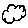
Label: cloud